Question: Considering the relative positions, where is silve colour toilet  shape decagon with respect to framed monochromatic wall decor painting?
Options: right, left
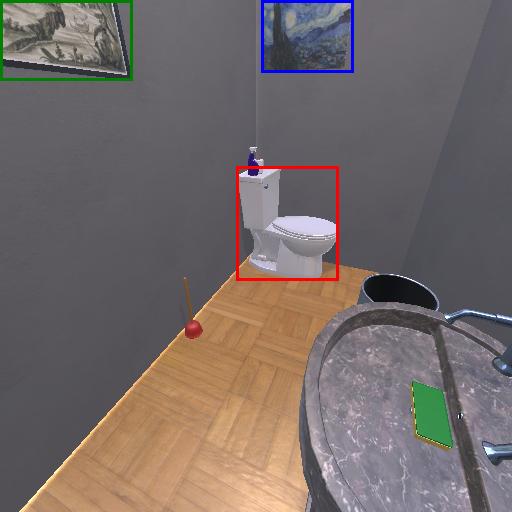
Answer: right